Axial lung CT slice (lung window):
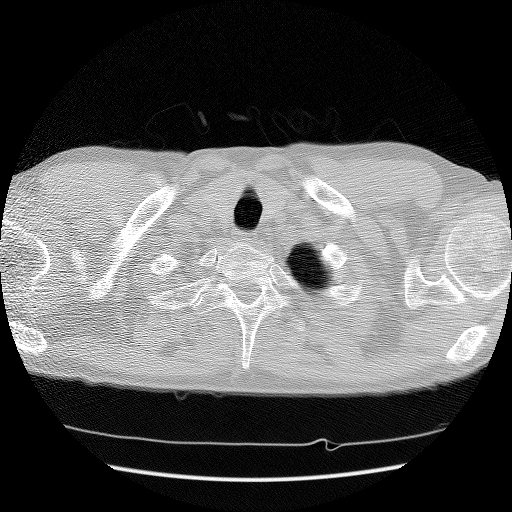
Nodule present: no